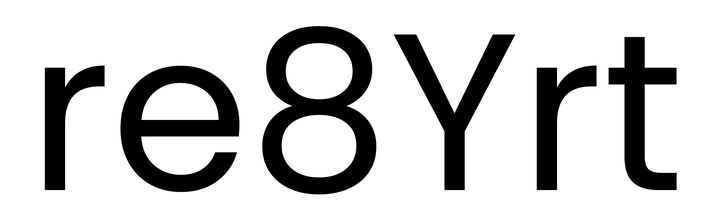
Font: Poppins-Regular